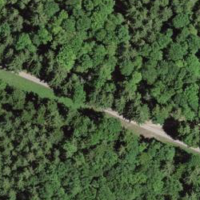
EUNIS habitat code: 44
Species observed at this site:
Rumex obtusifolius